Question:
'''
- (void)viewWillAppear:(BOOL)animated
{
[self.navigationController setNavigationBarHidden:YES animated:animated];
[super viewWillAppear:animated];
}
- (void)viewWillDisappear:(BOOL)animated
{
[self.navigationController setNavigationBarHidden:NO animated:animated];
[super viewWillDisappear:animated];
}
'''
It's a screen shot when up corner it's slightly display.
I used this code for hide the navigation bar in view.but when view will start then it's give me effect like navigation bar are present.
But, I want to remove this effect or remove the navigation bar only this view.
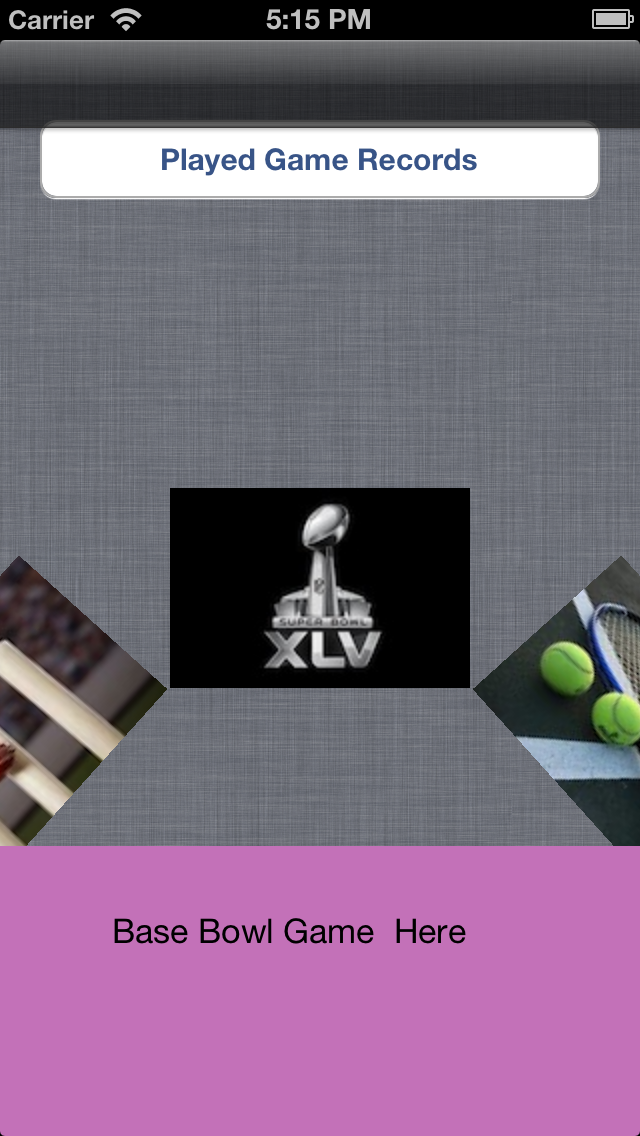
Answer: In Case if you are using storyboard Make sure green arrow highlighted fields are unchecked

Put below lines of code in 'didFinishLaunchingWithOptions'
'''
[self.navigationController setNavigationBarHidden:YES]; -
'''